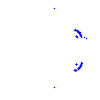
Particle: kaon